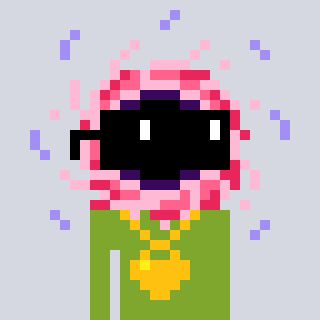
a pixel art character with square black sunglasses, a blackhole-shaped head and a slimegreen-colored body on a cool background